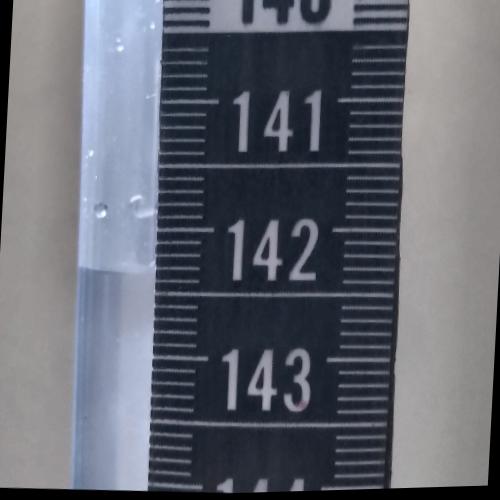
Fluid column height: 142.4 cm